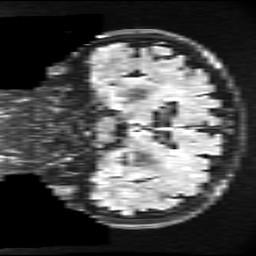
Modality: FLAIR
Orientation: coronal
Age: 71
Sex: male
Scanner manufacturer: ge
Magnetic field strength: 3 T
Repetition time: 11 s
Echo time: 0.1497 s